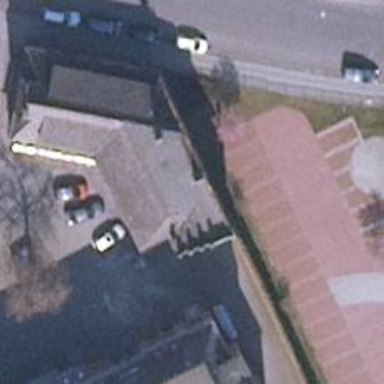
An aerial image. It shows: Cafe.